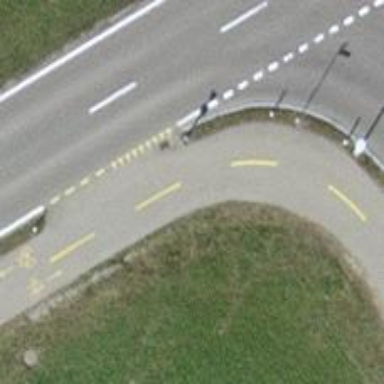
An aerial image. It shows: Asphalt cycleway.